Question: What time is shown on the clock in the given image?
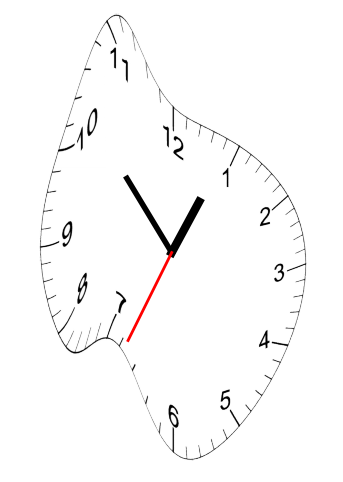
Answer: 12:52:34